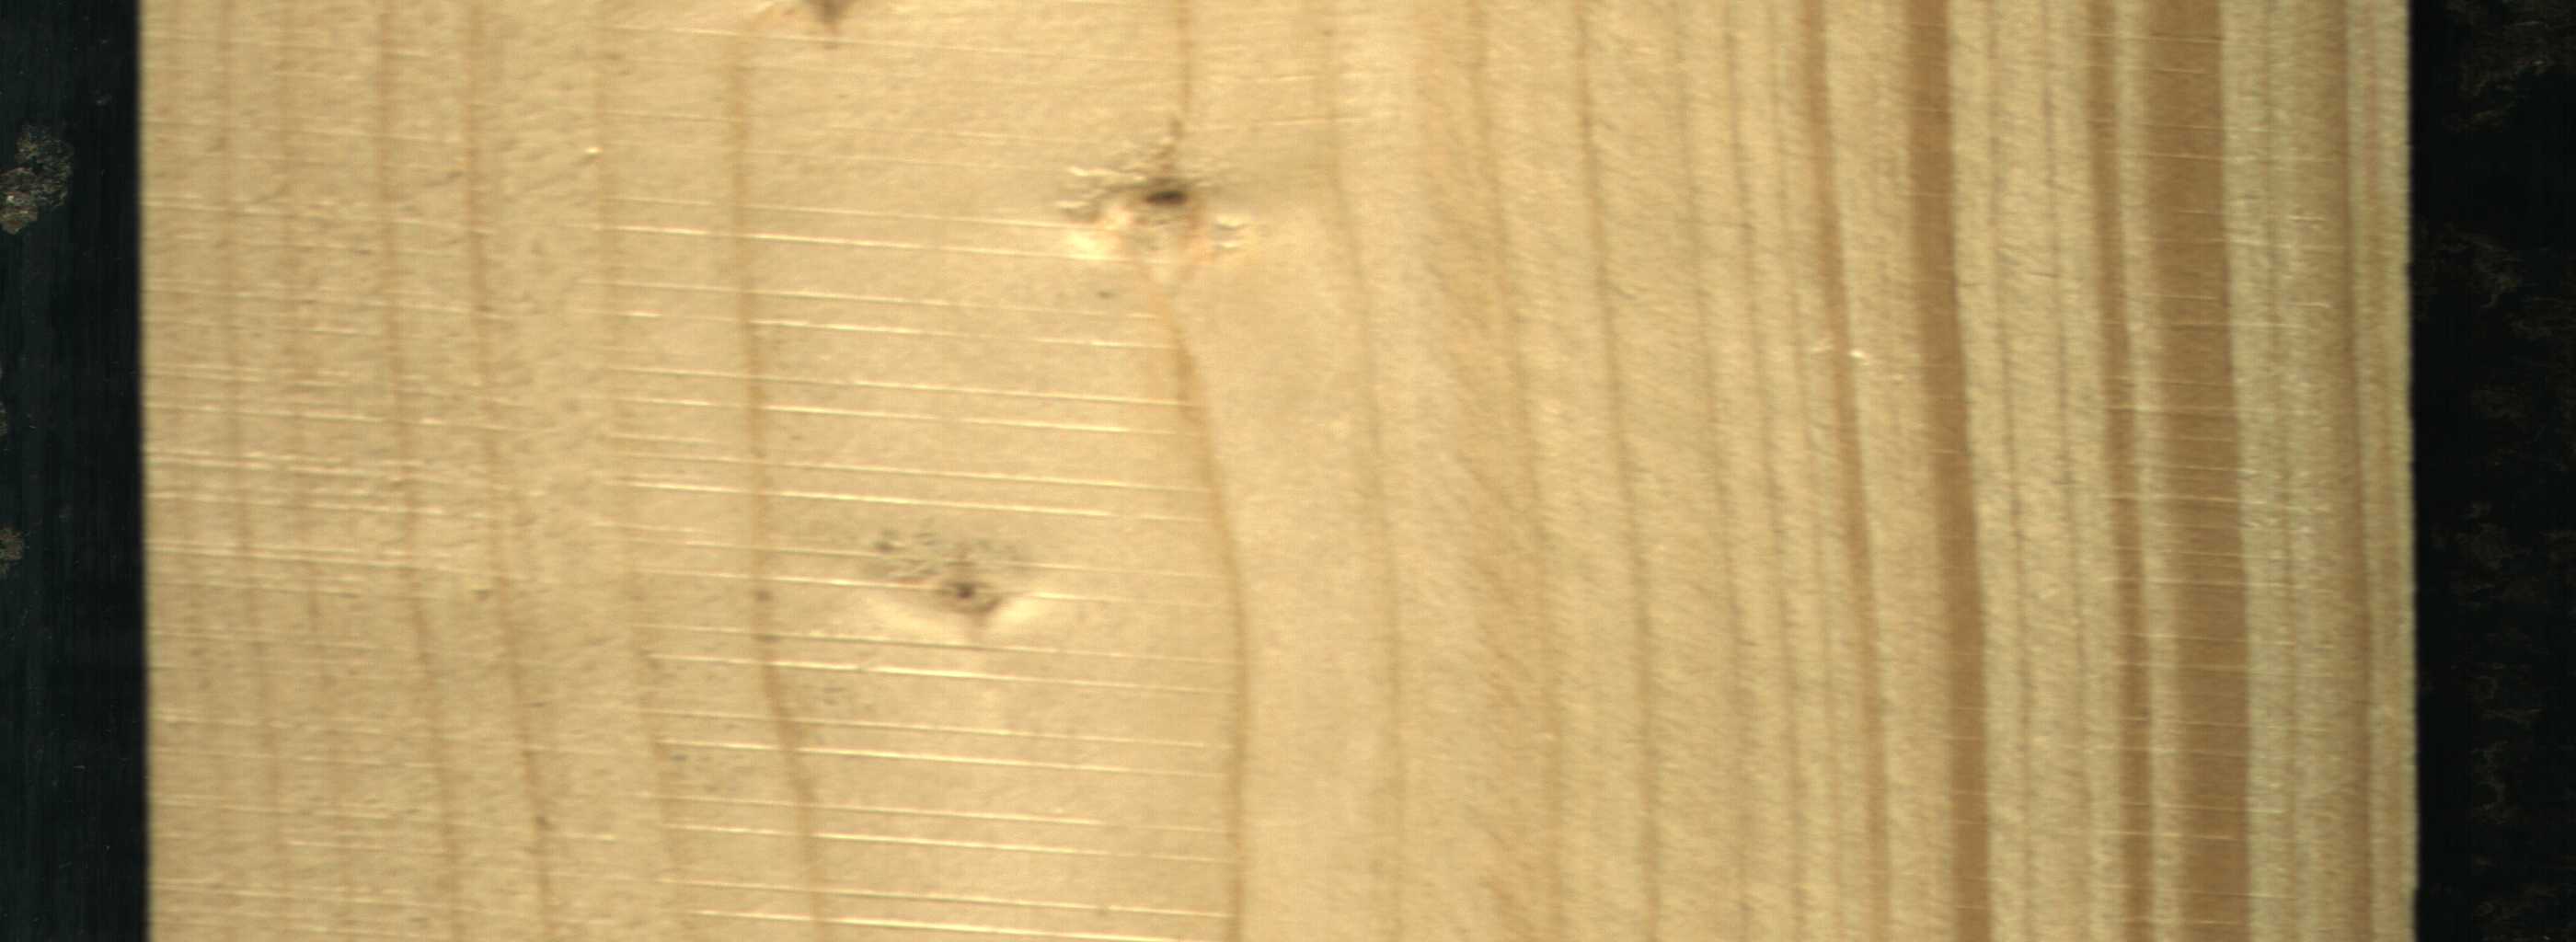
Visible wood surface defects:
Quartzity
Quartzity
Live_Knot
Live_Knot
Live_Knot